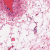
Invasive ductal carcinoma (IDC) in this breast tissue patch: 0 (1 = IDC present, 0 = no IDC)